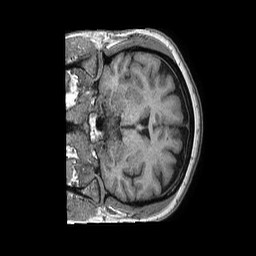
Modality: T1w
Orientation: coronal
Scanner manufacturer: philips
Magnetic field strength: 1.5 T
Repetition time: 0.007615 s
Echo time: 0.003462 s